Question: I'm trying to draw 18 graphs using R and the ggplot2 package. My data look like this:
'''
v1 v2 v3 ... v18 subject group
534 543 512 ... 410 1 (6.5, 18]
437 576 465 ... 420 2 (0, 6.5]
466 487 492 ... 501 3 (18, 55]
'''
And I need to create a "faceted" histogram showing distributions for all of the groups in one frame (i. e. to conveniently present all of the subgroups' distributions) like this:

I came up with this code for a single plot:
'''
ggplot(data = df, aes (x = v1)) + geom_histogram (boundary = 500) + facet_wrap(~Group, nrow = 2)
'''
But since there are 18 variables (v1, v2,...), I'm looking for a way to write an efficient function/loop/command that would draw all the 18 graphs without me having to copy/paste and change the variable name 18 times. Like this:
'''
ggplot(data = df, aes (x = **v1**)) + geom_histogram (boundary = 500) + facet_wrap(~Group, nrow = 2)
ggplot(data = df, aes (x = **v2**)) + geom_histogram (boundary = 500) + facet_wrap(~Group, nrow = 2)
ggplot(data = df, aes (x = **v3**)) + geom_histogram (boundary = 500) + facet_wrap(~Group, nrow = 2)
'''
I know that the solution probably lies in looping and it seems like a useful skill to have, so I'm also using this opportunity to learn this right.
Thank you, any help is appreciated! (And thanks to all the suggestions so far!)
This is where I've gotten so far with the kind help of the user below:
'''
for (v in c(v1,v2)) {
pdf("plots.pdf")
histograms <- ggplot(data = data, aes (x = v)) + geom_histogram (boundary = 500) + facet_wrap(~Group, nrow = 2)
print(histograms)
}
dev.off()
'''
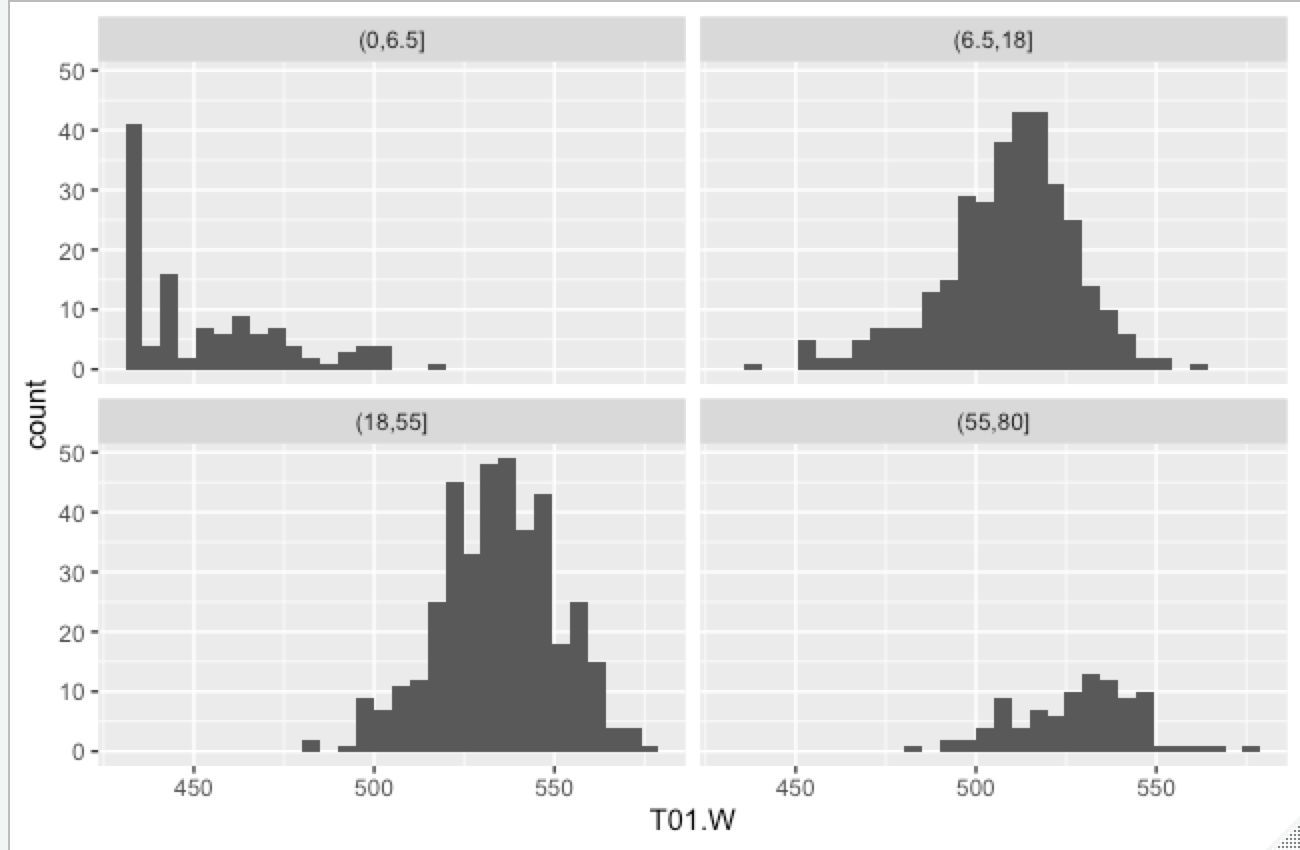
Answer: A significantly revised answer is provided having clarified the needs.
The problem presents several common issues, each of which are addressed in other posts. However, perhaps this suggestion allows for a one-stop solution to these common issues.
My is to reformat the data into a "long" format. There are many resources describing this and packages to help. Many users embrace the "tidyverse" set of tools and I'll leave that to others. I'll demonstrate a simple approach using base functions. I recommend the 'reshape()' function in the 'stats' package. I find it to be useful for repeated measures with time as one of the variables but find it rather complicated for other data.
A large fake data set will be generated in the "wide" format with demographic data '(id, sex, weight, age, group)' and 18 variables named "v01", "v02", ..., "v18" as random integers between 400 and 500.
'''
# Set random number generator and number of "individuals" in fake data
set.seed(1234) # to ensure reproducibility
N <- 936 # number of "individuals" in the fake data
# Create typical fake demographic data and divide the age into 4 groups
id <- factor(sample(1e4:9e4, N, replace = FALSE))
age <- rpois(N, 36)
sex <- sample(c("F","M"), N, replace = TRUE)
weight <- 16 * log(age)
group <- cut(age, breaks = c(12, 32, 36, 40, 62))
'''
Generate 18 fake values for each individual for the wide format and then create the fake "wide" data.frame.
'''
# 18 variable measurements for wide format
V <- replicate(18, sample(400:600, N, replace = TRUE), simplify = FALSE)
names(V) <- sprintf("v%02d", 1:18)
# Add a little variation to the fake data
adj <- sample(1:6, 18, replace = TRUE)
V <- Map("/", V, adj) # divide each value by the number in 'adj'
V <- lapply(V, round, 1) # simplify
# Create data.frame with variable data in wide format
vars <- as.data.frame(V)
names(vars)
# Assemble demographic and variable data into a typical "wide" data set
wide <- data.frame(id, sex, weight, age, group, vars)
names(wide)
head(wide)
'''
In the "wide" format, each row corresponds to a unique individual with demographic information and 18 values for 18 variables. This is going to be changed into the "long" format with each value represented by a row. The new "long" data frame will have two new variables for the data ('values') and a factor indicating the group from which the data came ('ind'). Typically they get renamed but I will simply work with the default names here.
As noted above, the simple base function 'stack()' will be used to stack the variables into a single vector. In contrast to 'cbind()', the 'data.frame()' function will replicate values only as long as they are an even multiple of each other. The following code takes advantage of this property to build the "long" data.frame.
'''
# Identify those variables to be stacked (they all start with 'v')
sel <- grepl("^v", names(wide))
long <- data.frame(wide[!sel], stack(wide[sel]))
head(long)
'''
My is to use one of the "apply" functions to create a list of 'ggplot' objects. By storing the plots in this variable, you have the option of plotting them with different formats without running the plotting code each time.
The code creates a plot for each of the 18 different variables, which are identified by the new variable 'ind'. I changed 'boundary = 500' to a 'bins = 10' since I don't know what your actual data looks like. I also added a "caption" to each plot identifying the original variable.
'''
library(ggplot2) # to use ggplot...
plotList <- lapply(levels(long$ind), function(i)
ggplot(data = subset(long, ind == i), aes(x = values))
+ geom_histogram(bins = 10)
+ facet_wrap(~ group, nrow = 2)
+ labs(caption = paste("Variable", i)))
names(plotList) <- levels(long$ind) # name the list elements for convenience
'''
Now to examine each of the 18 plots (this may not work in RStudio):
'''
opar <- par(ask = TRUE)
plotList # This is the same as print(plotList)
par(opar) # turn off the 'ask' option
'''
To save the plots to file, the advice of Imo is good. But it would be wise to take control of the size and nature of the file output. I suggest you look at the help files for 'pdf()' and 'dev.print()'. The last part of this answer shows one possibility with the 'pdf()' function using a 'for' loop to generate single page plots.
'''
for (v in levels(long$ind)) {
fname <- paste(v, "pdf", sep = ".")
fname <- file.path("~", fname) # change this to specify a directory
pdf(fname, width = 6.5, height = 7, paper = "letter")
print(plotList[[v]])
dev.off()
}
'''
And just to add another possible approach, here's a solution with 'lattice' showing 6 groups of variables per plot. (Personally, I'm a fan of this simpler approach.)
'''
library(lattice)
idx <- split(levels(long$ind), gl(3, 6, 18))
opar <- par(ask = TRUE)
for (i in idx)
plot(histogram(~values | group + ind, data = long,
subset = ind %in% i, as.table = TRUE))
par(opar)
'''